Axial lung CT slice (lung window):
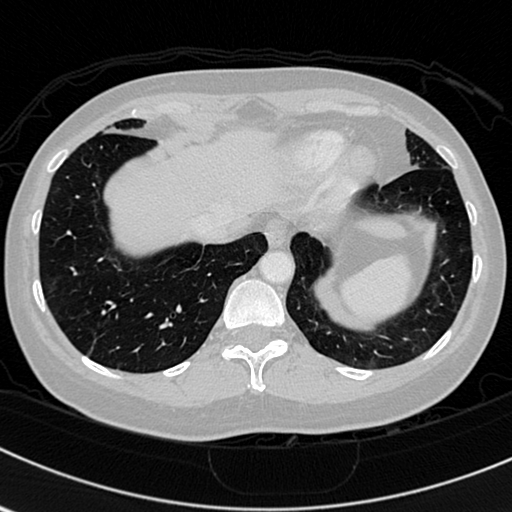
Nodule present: no